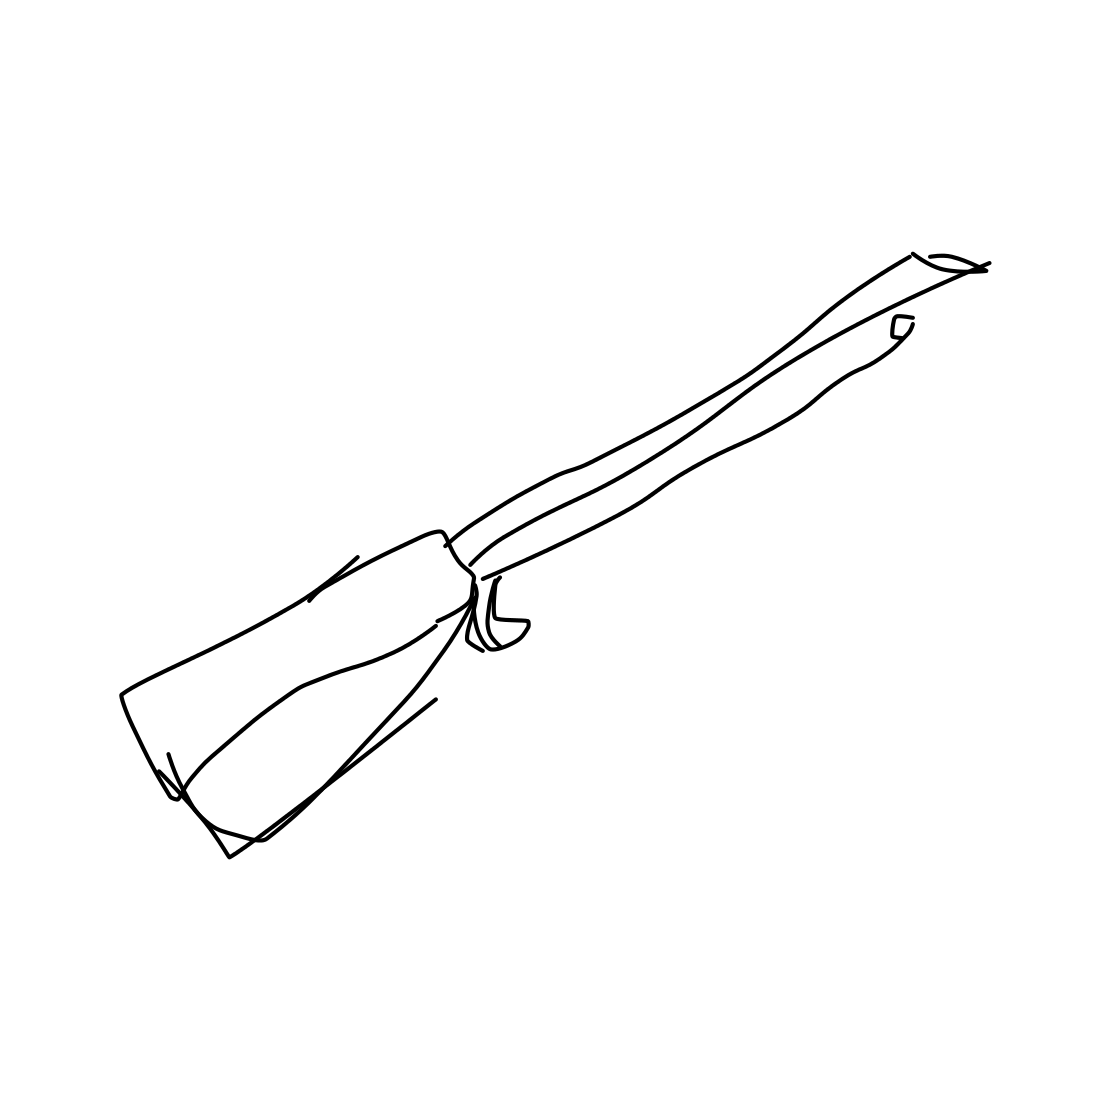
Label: rifle